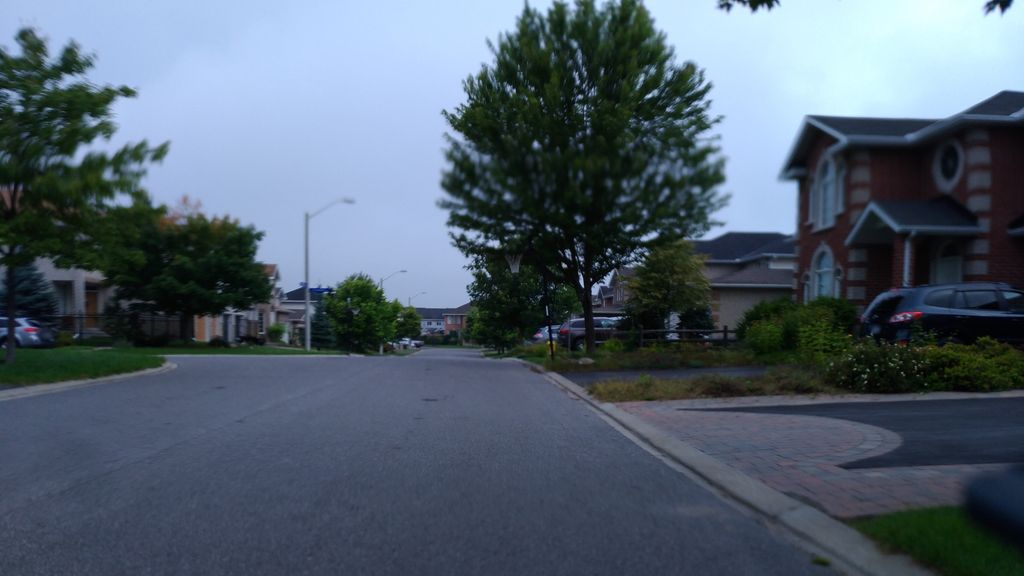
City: ottawa-gatineau